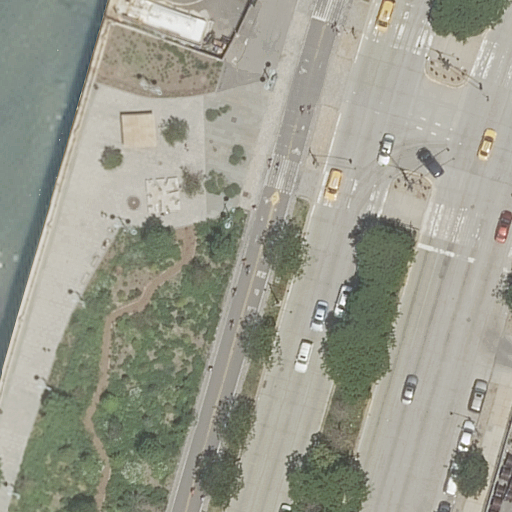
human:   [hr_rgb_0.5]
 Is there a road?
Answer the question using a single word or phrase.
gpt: yes

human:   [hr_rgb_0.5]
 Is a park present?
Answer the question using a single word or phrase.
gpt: yes

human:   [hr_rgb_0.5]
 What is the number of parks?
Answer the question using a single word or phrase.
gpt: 1

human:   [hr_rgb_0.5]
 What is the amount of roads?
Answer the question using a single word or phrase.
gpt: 11

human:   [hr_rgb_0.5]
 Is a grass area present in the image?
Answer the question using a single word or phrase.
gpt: yes

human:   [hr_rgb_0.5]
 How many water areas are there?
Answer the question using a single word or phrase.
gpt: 1

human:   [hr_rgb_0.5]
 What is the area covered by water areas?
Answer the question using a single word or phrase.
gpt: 862m2

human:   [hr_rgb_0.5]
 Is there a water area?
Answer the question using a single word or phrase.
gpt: yes

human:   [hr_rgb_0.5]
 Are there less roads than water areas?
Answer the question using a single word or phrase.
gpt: no

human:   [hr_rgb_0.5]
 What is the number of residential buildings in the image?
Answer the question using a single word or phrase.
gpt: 0

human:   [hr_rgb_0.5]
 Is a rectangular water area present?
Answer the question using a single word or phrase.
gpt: yes

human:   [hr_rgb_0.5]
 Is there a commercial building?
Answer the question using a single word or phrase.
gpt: no

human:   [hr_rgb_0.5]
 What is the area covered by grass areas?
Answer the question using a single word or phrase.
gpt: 505m2

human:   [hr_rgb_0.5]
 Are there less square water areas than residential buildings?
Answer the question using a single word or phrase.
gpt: no

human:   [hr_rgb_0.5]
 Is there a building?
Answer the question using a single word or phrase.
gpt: no

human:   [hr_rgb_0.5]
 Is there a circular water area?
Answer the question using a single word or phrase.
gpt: no

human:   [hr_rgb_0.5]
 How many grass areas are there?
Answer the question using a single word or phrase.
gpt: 3

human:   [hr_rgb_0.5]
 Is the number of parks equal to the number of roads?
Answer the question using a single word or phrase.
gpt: no

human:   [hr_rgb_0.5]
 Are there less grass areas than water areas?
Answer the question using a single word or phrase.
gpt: no

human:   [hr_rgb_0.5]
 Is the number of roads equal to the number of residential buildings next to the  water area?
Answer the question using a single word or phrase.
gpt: no

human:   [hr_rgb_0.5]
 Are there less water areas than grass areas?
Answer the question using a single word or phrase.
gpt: yes

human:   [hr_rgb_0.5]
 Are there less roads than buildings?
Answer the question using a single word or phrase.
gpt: no

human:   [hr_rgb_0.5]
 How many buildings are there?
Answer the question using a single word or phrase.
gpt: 0

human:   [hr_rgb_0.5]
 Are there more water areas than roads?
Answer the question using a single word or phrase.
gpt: no

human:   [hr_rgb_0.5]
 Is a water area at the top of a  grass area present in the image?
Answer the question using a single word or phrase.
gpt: yes

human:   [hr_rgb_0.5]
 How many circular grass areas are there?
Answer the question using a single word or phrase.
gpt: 0

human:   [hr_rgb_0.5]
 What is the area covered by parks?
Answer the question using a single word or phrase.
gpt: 101m2

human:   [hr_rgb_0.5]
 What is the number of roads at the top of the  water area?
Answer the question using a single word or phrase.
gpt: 5

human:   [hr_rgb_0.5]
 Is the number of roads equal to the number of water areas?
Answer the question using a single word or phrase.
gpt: no

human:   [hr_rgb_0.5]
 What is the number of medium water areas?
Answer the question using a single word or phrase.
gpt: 0

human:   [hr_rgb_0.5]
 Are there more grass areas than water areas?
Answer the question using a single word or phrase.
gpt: yes

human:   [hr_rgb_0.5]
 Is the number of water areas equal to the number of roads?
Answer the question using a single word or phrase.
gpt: no

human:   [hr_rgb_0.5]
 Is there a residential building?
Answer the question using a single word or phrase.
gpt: no

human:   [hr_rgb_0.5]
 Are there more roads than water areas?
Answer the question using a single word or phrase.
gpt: yes

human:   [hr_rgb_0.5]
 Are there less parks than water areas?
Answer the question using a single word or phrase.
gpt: no

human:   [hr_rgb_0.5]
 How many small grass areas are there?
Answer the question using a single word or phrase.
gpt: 1

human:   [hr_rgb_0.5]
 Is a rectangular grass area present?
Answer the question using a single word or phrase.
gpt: yes

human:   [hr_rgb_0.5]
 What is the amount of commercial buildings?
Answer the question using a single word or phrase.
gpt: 0

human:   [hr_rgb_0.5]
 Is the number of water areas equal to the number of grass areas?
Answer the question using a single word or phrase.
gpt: no

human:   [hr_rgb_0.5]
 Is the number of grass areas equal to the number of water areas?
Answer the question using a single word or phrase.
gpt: no

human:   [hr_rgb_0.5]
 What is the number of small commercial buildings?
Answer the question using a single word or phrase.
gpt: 0

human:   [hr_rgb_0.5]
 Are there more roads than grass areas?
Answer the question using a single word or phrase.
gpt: yes

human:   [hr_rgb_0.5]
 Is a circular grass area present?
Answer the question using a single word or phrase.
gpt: no

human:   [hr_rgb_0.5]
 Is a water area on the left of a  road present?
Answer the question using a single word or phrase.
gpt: yes

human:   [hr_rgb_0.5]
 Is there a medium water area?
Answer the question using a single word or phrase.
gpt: no

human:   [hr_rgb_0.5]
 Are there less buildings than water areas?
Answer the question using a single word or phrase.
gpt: yes

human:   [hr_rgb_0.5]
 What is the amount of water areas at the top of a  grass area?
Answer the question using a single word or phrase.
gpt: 1

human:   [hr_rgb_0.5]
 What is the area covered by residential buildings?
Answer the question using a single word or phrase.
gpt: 0m2

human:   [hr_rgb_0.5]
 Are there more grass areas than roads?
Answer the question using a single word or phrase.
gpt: no

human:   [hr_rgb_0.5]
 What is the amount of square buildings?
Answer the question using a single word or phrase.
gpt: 0

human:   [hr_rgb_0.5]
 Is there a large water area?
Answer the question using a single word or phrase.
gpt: yes

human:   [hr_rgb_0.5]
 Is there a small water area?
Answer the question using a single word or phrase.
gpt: no

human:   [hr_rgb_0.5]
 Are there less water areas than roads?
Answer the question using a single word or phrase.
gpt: yes

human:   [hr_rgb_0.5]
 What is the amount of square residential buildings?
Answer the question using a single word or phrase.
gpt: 0

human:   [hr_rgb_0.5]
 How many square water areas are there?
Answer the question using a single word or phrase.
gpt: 0

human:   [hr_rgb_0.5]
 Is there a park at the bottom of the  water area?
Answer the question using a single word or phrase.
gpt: yes

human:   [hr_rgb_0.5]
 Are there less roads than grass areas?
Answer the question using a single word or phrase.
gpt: no

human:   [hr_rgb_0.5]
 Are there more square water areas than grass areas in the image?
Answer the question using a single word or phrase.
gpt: no

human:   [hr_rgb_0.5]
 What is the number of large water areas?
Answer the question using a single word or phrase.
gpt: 1

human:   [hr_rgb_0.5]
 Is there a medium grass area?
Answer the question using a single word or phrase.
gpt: yes

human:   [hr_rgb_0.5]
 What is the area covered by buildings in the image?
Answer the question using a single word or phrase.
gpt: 0m2

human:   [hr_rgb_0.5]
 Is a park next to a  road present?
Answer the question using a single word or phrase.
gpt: yes

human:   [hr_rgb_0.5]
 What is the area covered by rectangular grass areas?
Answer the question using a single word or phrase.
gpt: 505m2

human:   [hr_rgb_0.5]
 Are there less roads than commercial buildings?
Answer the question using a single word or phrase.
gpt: no